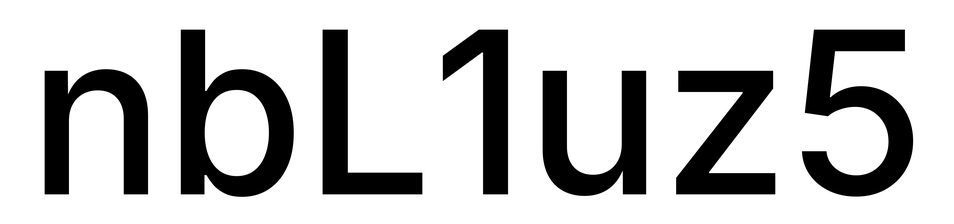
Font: Inter_Medium